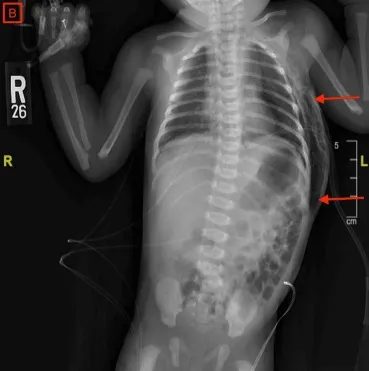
B. Chest X-ray on the third day of life showing left-sided subcutaneous emphysema increased in size from previous imaging, tracking upper chest and abdomen anteriorly and posteriorly (red arrows).
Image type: radiology (x_ray)